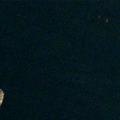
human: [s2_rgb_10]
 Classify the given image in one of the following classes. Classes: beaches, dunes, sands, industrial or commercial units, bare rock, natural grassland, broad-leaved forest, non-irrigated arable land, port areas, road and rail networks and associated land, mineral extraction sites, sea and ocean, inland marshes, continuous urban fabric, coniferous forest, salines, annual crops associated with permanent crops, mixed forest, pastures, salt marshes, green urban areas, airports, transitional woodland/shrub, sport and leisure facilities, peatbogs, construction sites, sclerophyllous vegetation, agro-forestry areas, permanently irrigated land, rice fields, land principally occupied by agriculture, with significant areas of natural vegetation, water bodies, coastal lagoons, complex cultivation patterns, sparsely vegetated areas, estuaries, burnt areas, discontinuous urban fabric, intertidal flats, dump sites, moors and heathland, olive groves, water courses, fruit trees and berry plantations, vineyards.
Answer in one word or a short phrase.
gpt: bare rock, sea and ocean